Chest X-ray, PA view. Patient: 51 years old, sex M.
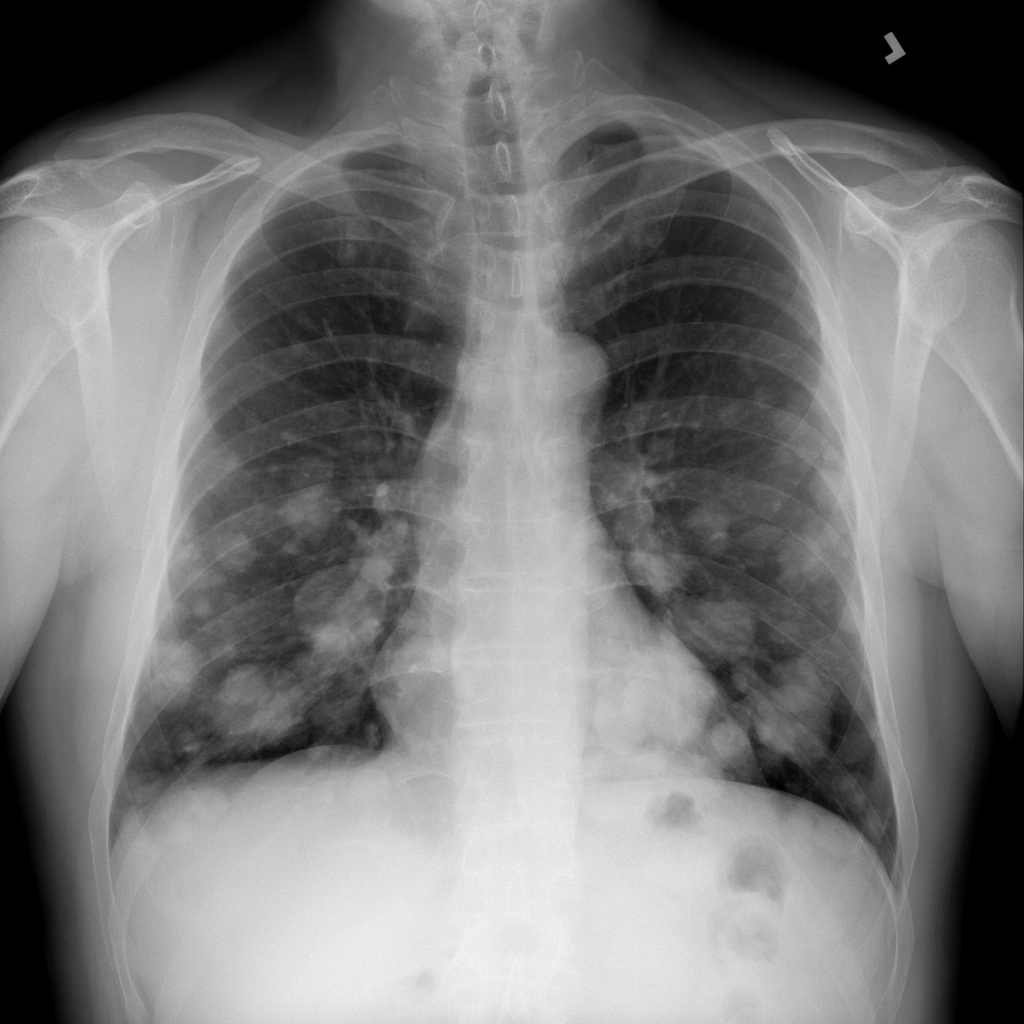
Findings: No Finding